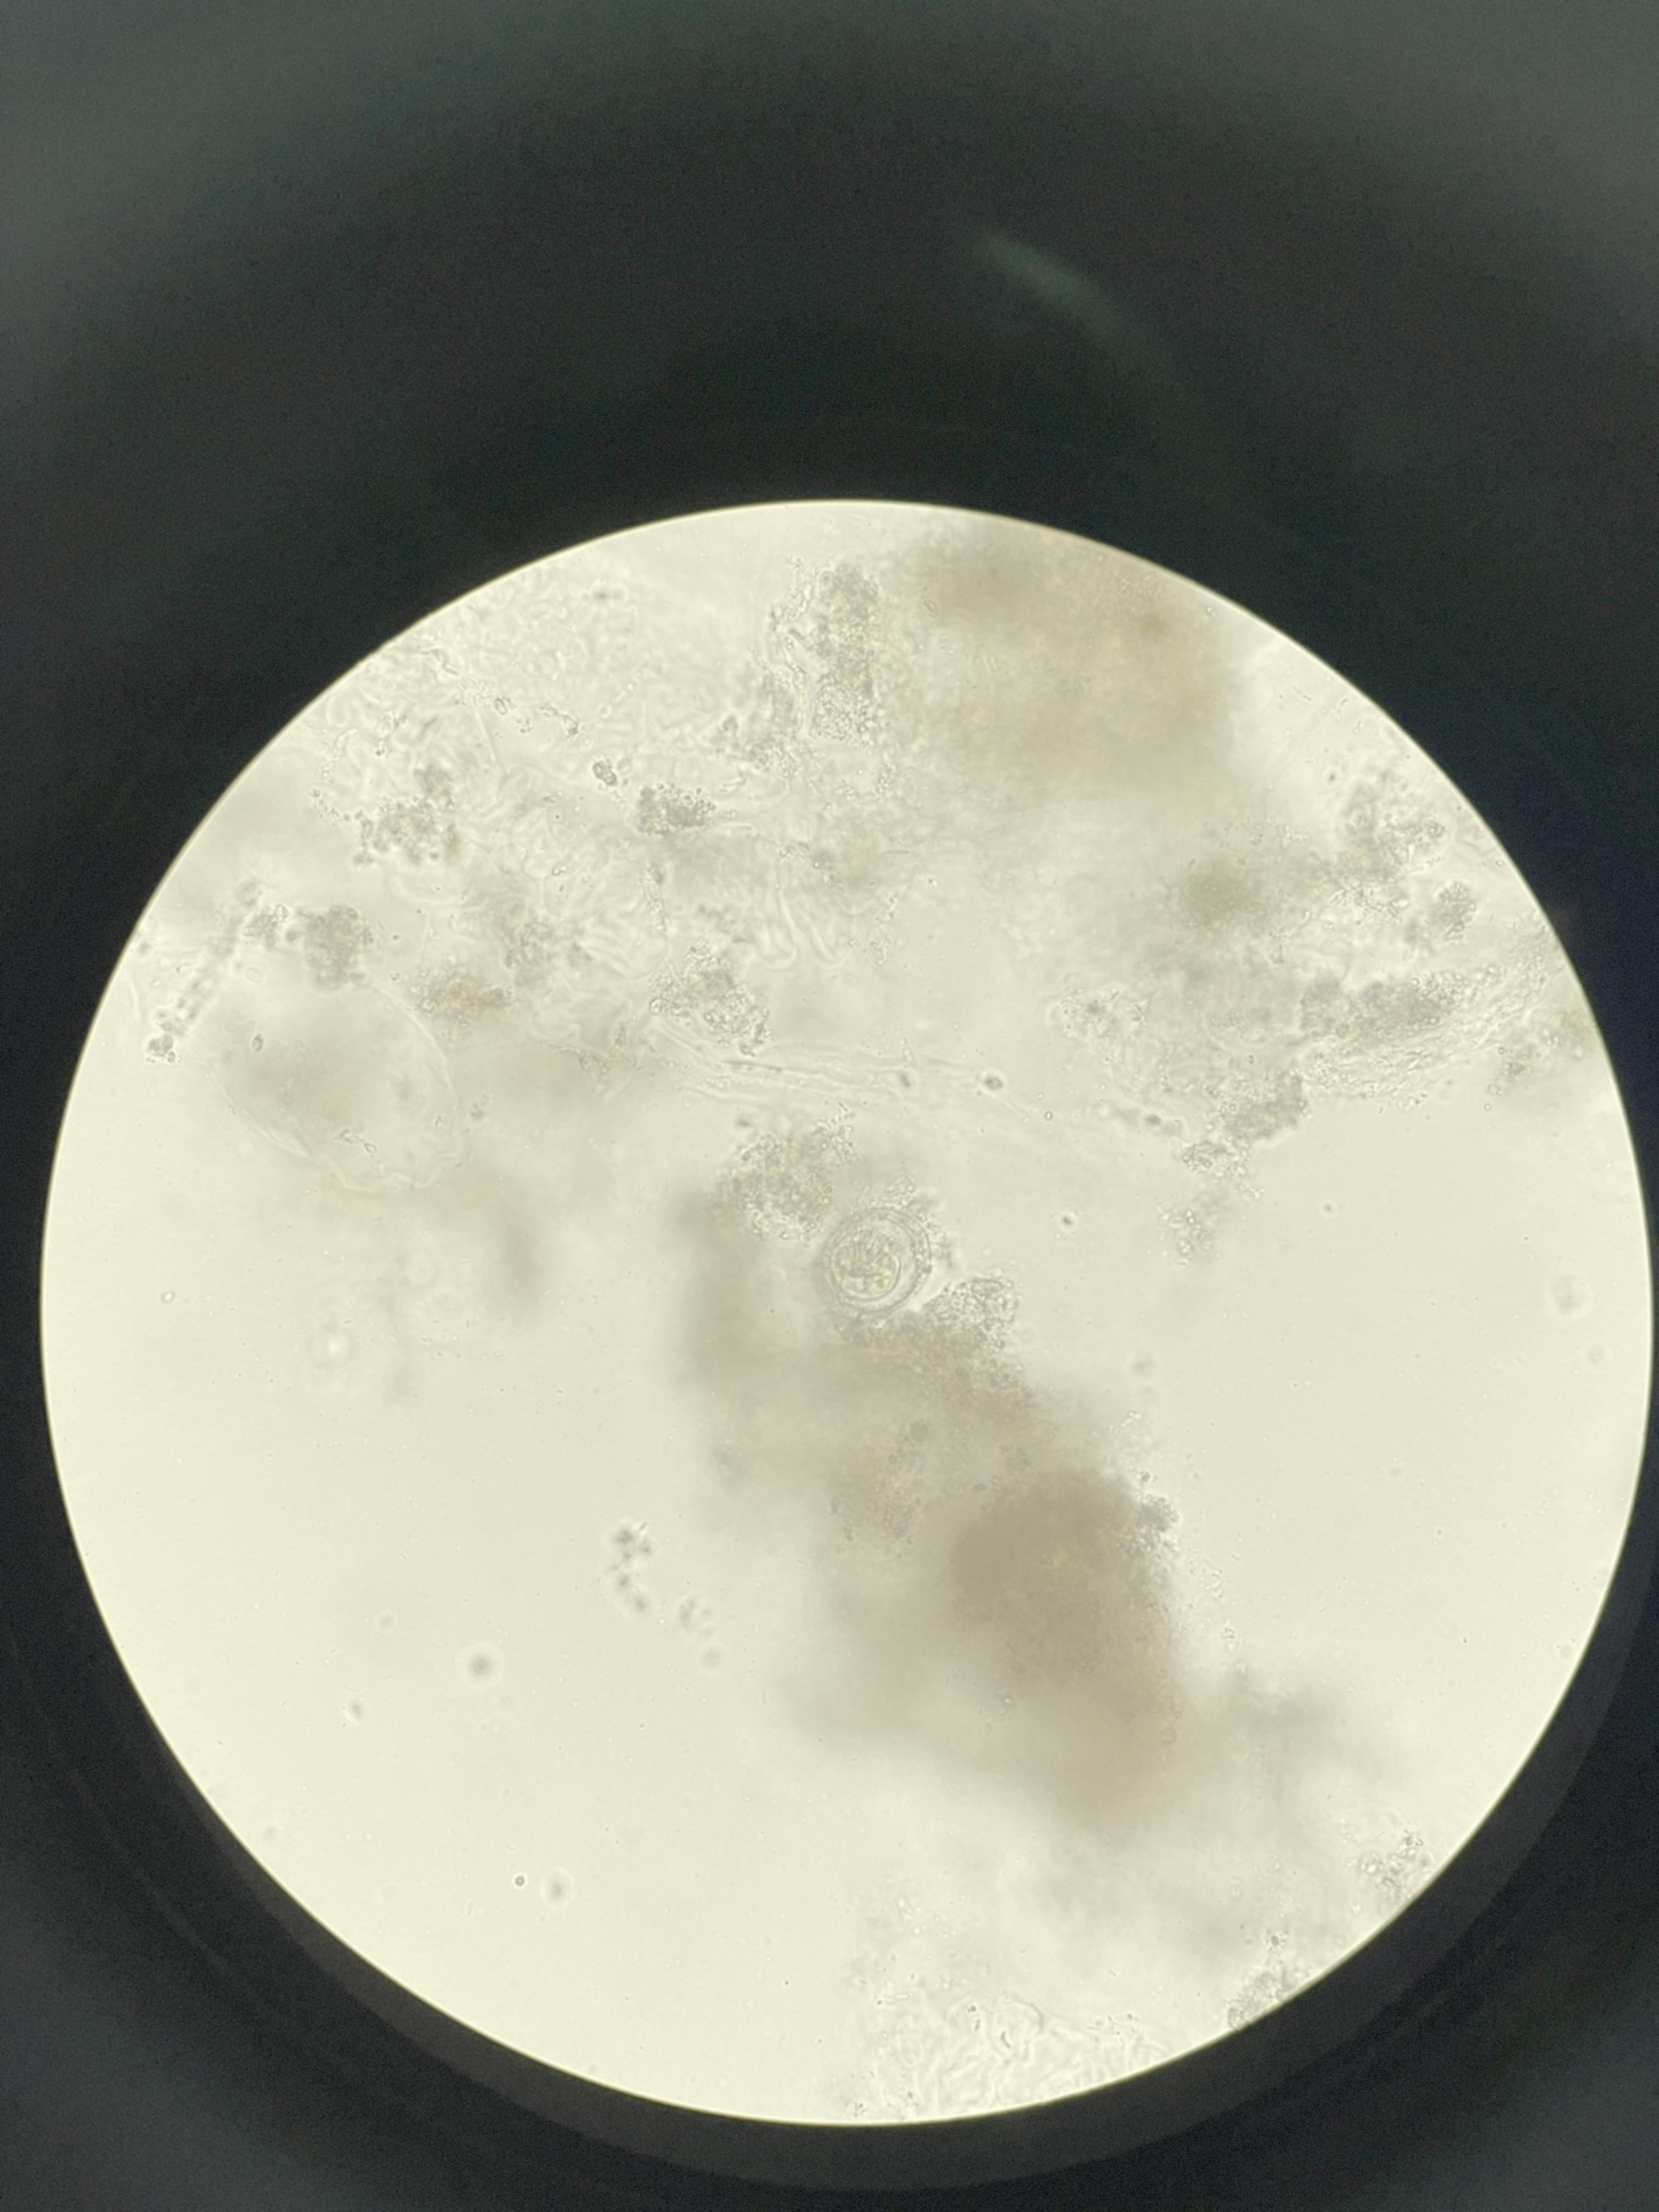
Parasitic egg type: Hymenolepis nana